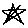
Label: star